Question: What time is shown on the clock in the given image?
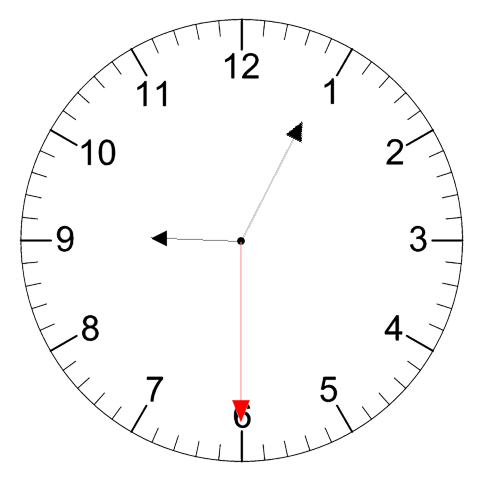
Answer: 09:04:30